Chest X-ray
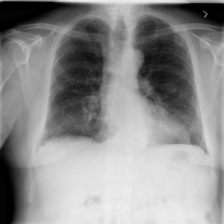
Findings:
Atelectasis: negative
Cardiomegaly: negative
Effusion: negative
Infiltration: negative
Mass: negative
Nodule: negative
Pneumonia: negative
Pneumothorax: negative
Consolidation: negative
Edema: negative
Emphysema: negative
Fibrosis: negative
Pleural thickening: negative
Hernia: negative